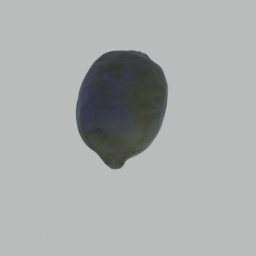
Label: nature